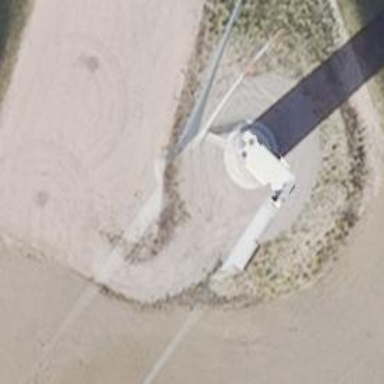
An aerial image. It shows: Wind generator of the horizontal axis type made by Vestas.